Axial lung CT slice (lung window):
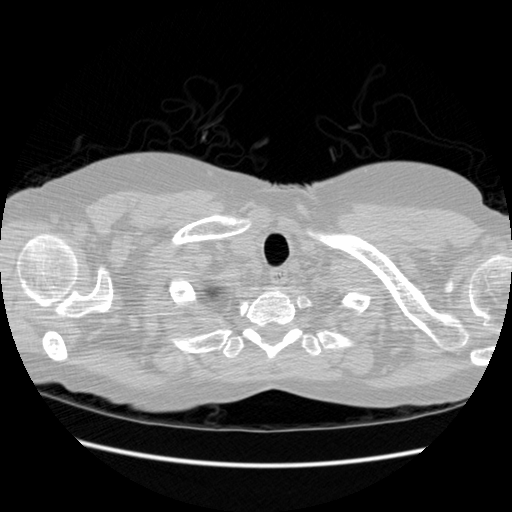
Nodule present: no